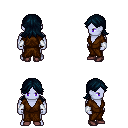
a pixel art fantasy rpg character, male body template, dark elf, purple skin, brown robe, white pants, raven loose hair, white cloth bracers, maroon shoes, four views (front, back, left, right), 2x2 character sprite sheet, small pixel art, hard edges, no anti-aliasing